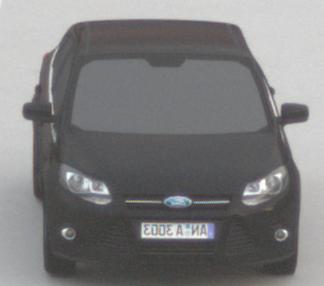
Make: Ford
Model: Focus 1.6 Ti-VCT
Detailed model: Focus (III)
Model produced from: 2011/09
Model produced until: 2014/09
Doors: 5
Color: black
Road condition: dry road
Daytime: sunrise or sunset
Contrast: low contrast